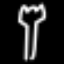
Label: fork